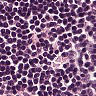
Metastatic tissue present: no